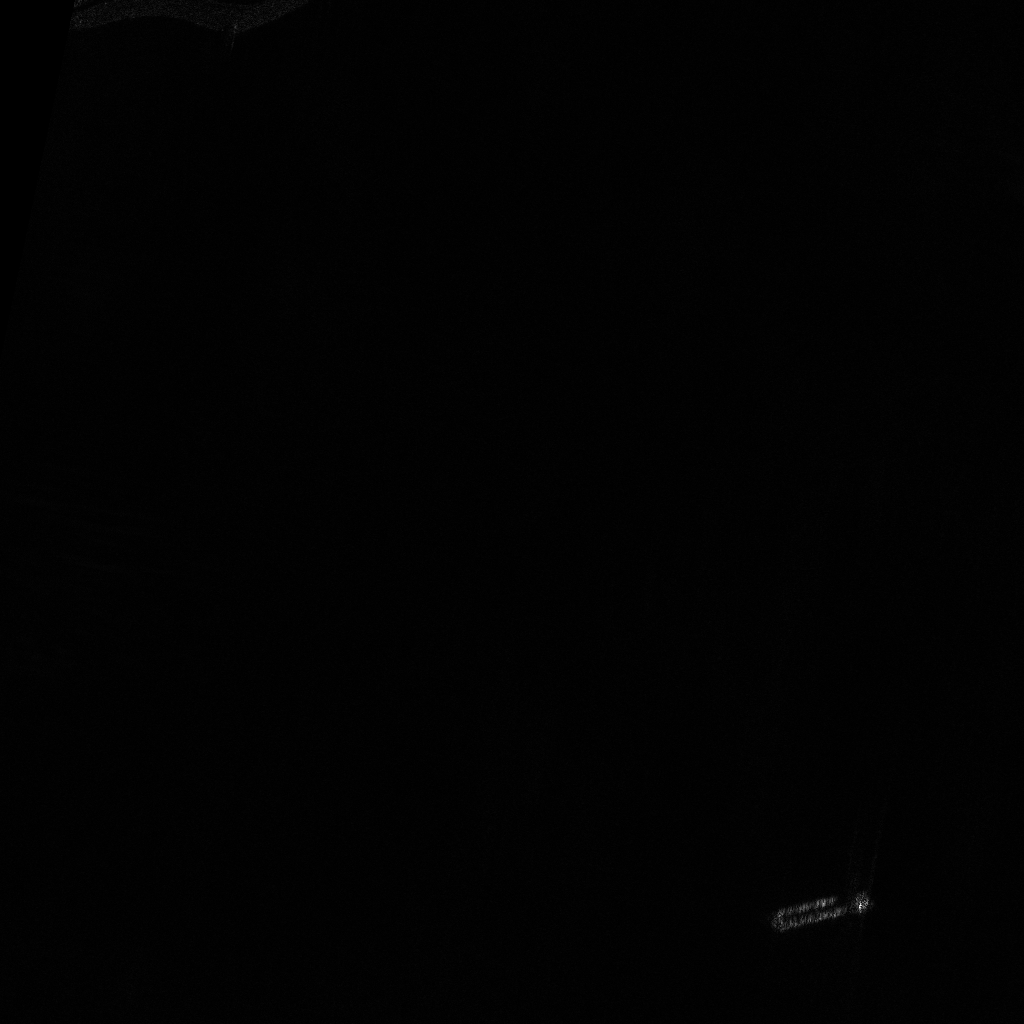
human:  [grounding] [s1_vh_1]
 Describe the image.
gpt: In the satellite image, there is  <ref>1 large dredger </ref> <box>[[78, 83, 82, 94, 77]]</box> located at bottom right.